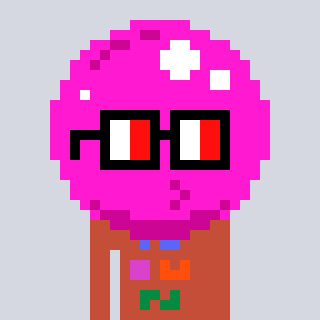
a pixel art character with square glasses with black frames and red eyes, a bubblegum-shaped head and a rust-colored body on a cool background